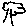
Label: tree